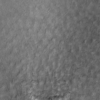
Label: not_dusty